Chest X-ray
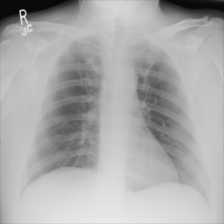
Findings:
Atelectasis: negative
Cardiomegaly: negative
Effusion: negative
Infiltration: negative
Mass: negative
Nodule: negative
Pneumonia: negative
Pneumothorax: negative
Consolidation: negative
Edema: negative
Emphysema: negative
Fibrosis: negative
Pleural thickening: negative
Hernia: negative